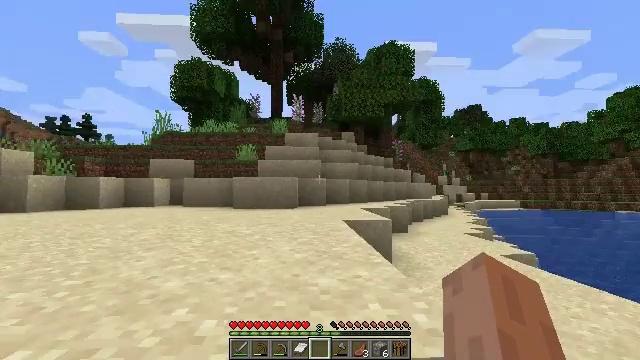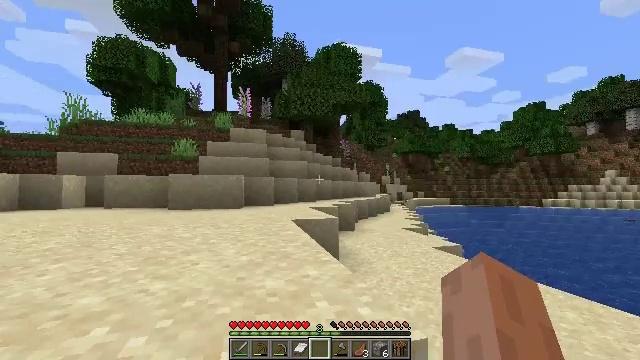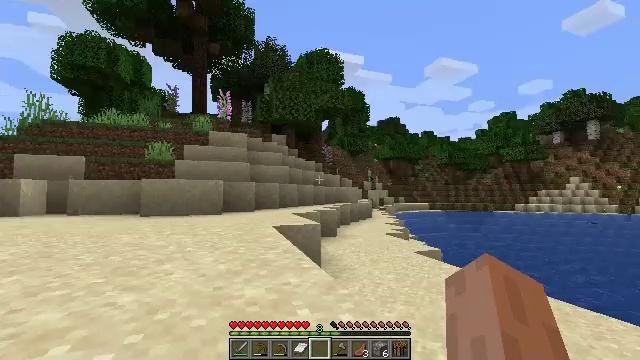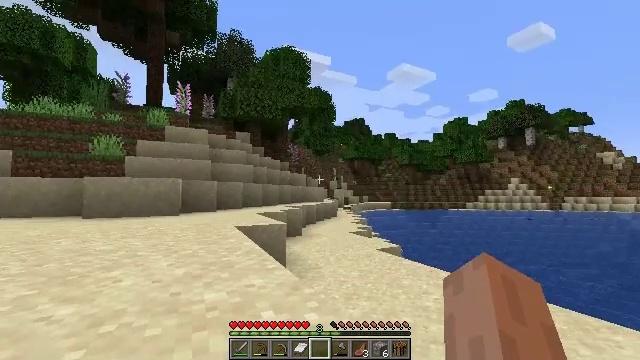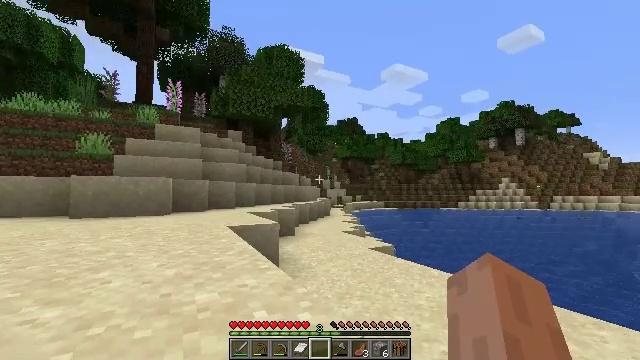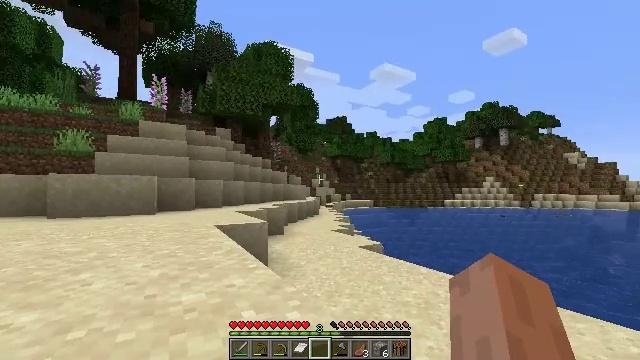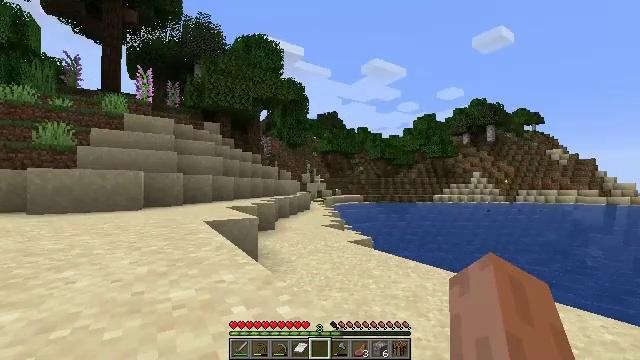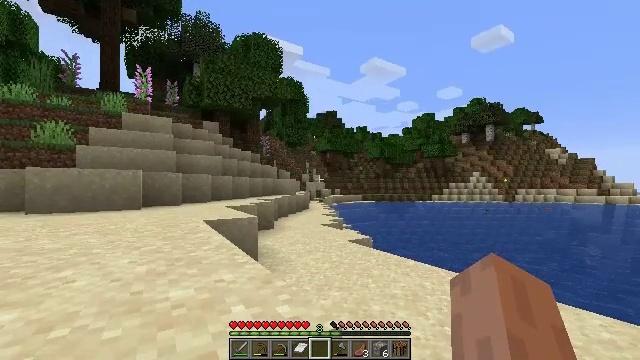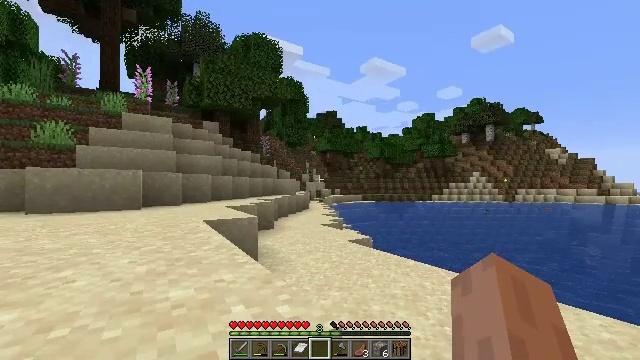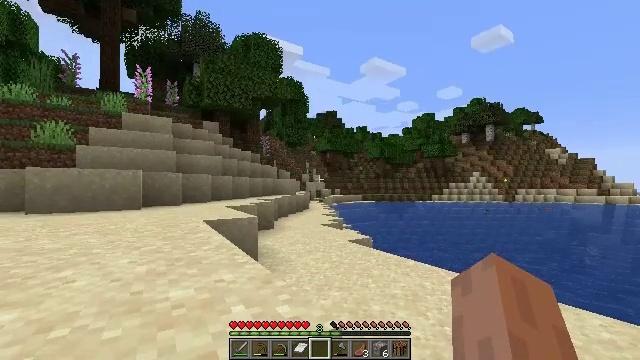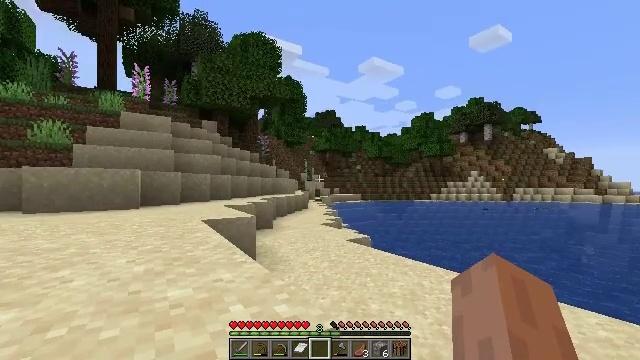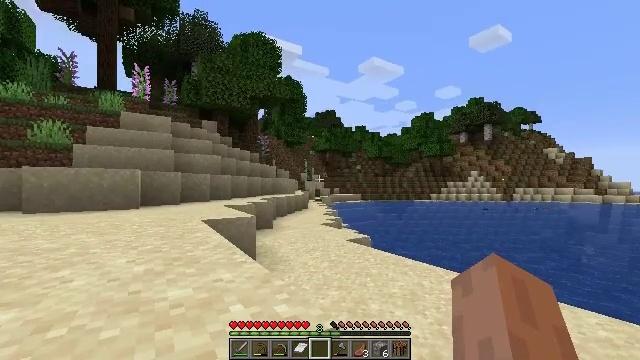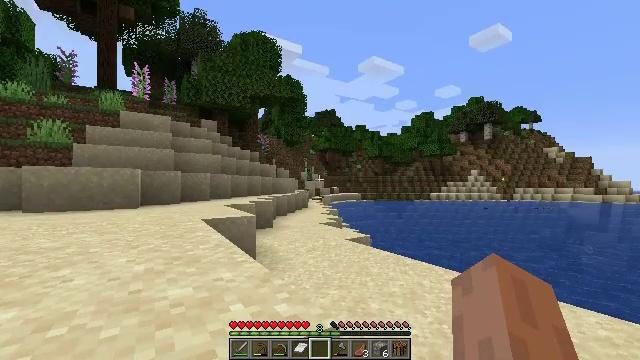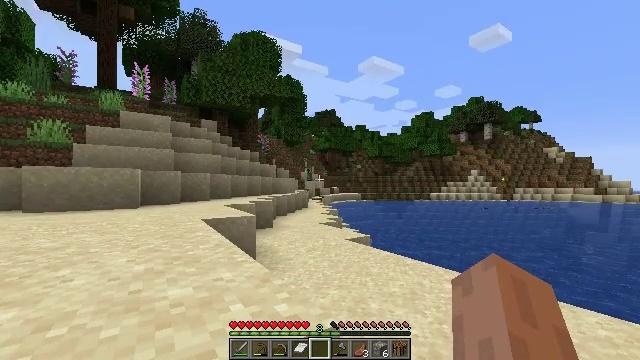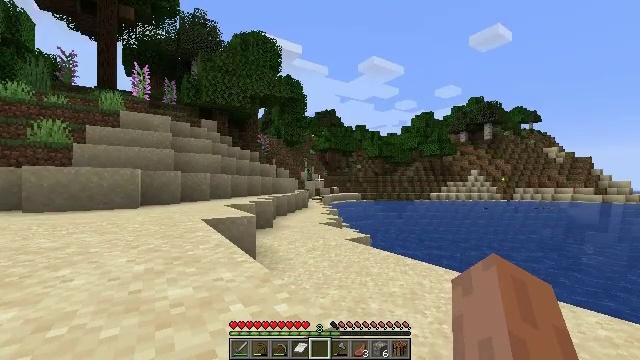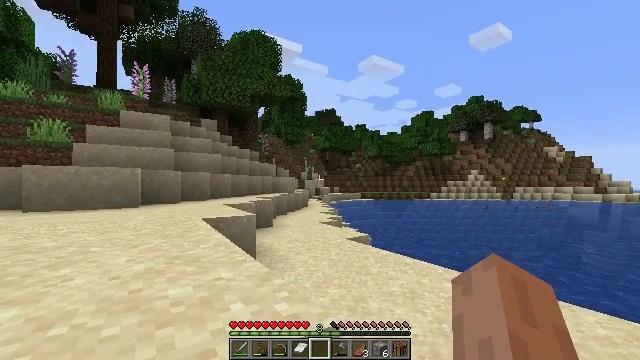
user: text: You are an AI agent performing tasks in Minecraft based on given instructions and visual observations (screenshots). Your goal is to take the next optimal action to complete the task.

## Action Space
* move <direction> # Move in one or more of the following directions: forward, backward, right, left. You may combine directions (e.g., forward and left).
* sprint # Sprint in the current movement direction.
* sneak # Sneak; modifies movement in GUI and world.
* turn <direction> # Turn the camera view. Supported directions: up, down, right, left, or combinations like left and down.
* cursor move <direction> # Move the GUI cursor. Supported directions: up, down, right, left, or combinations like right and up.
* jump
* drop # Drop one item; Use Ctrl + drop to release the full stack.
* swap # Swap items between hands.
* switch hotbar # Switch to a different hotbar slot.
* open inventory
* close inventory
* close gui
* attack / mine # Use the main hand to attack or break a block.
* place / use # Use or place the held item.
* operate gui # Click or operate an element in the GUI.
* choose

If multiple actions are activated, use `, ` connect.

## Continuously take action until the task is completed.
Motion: motion action
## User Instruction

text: Gather sugar cane for crafting.
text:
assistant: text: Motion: turn right
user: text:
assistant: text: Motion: turn right and up
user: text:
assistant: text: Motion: turn right
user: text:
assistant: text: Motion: turn right
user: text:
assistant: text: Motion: turn right
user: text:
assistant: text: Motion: turn right and down
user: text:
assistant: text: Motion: no_op
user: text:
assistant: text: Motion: no_op
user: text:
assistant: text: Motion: no_op
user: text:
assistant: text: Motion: no_op
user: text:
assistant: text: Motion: no_op
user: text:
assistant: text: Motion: no_op
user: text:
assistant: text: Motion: no_op
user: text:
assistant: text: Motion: no_op
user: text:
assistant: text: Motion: no_op
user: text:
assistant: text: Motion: no_op
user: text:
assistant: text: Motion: turn down
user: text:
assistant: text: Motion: no_op
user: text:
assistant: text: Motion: turn down
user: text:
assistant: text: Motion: no_op
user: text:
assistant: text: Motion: no_op
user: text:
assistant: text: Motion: no_op
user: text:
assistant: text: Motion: no_op
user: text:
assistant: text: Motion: no_op
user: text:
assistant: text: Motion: no_op
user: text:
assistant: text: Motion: no_op
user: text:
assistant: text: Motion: no_op
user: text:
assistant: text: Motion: no_op
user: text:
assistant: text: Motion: no_op
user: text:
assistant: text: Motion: no_op